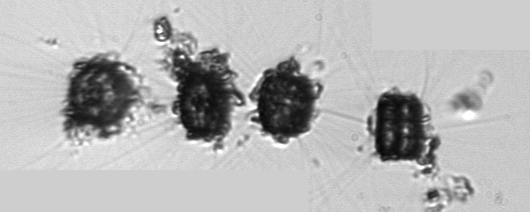
Label: Thalassiosira_TAG_external_detritus